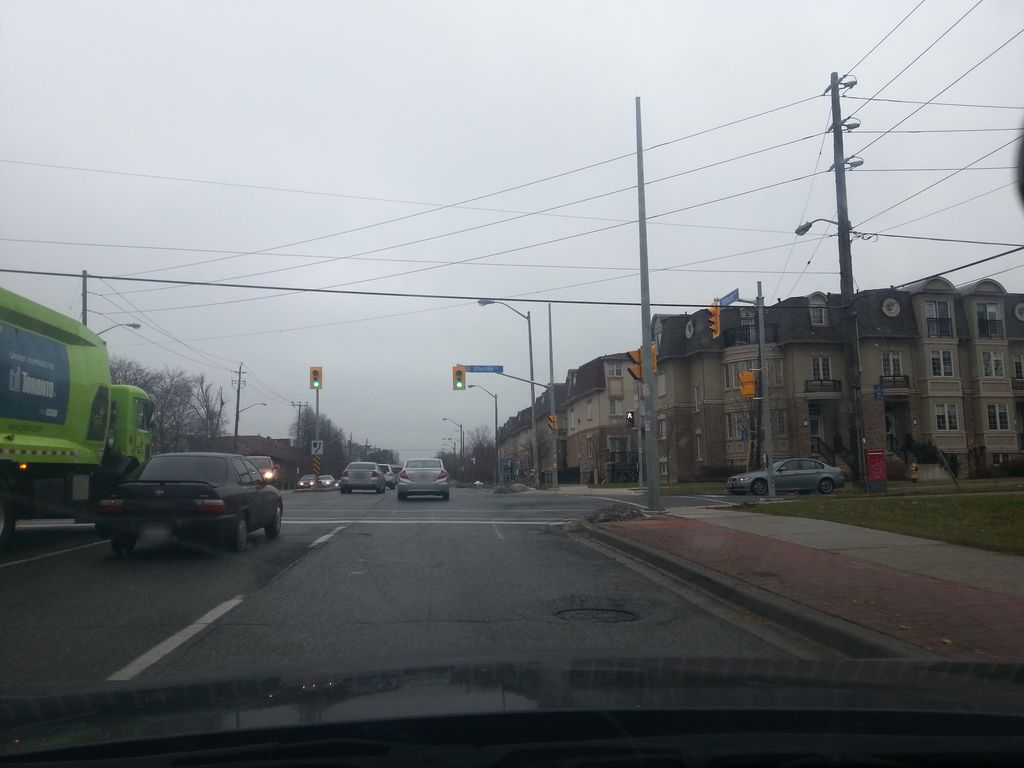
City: toronto